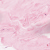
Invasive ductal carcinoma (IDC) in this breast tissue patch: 0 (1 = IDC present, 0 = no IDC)